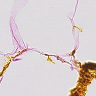
Metastatic tissue present: no